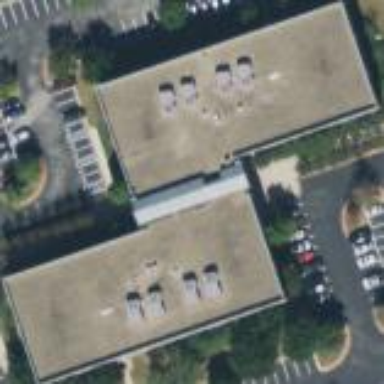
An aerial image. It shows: Office building.